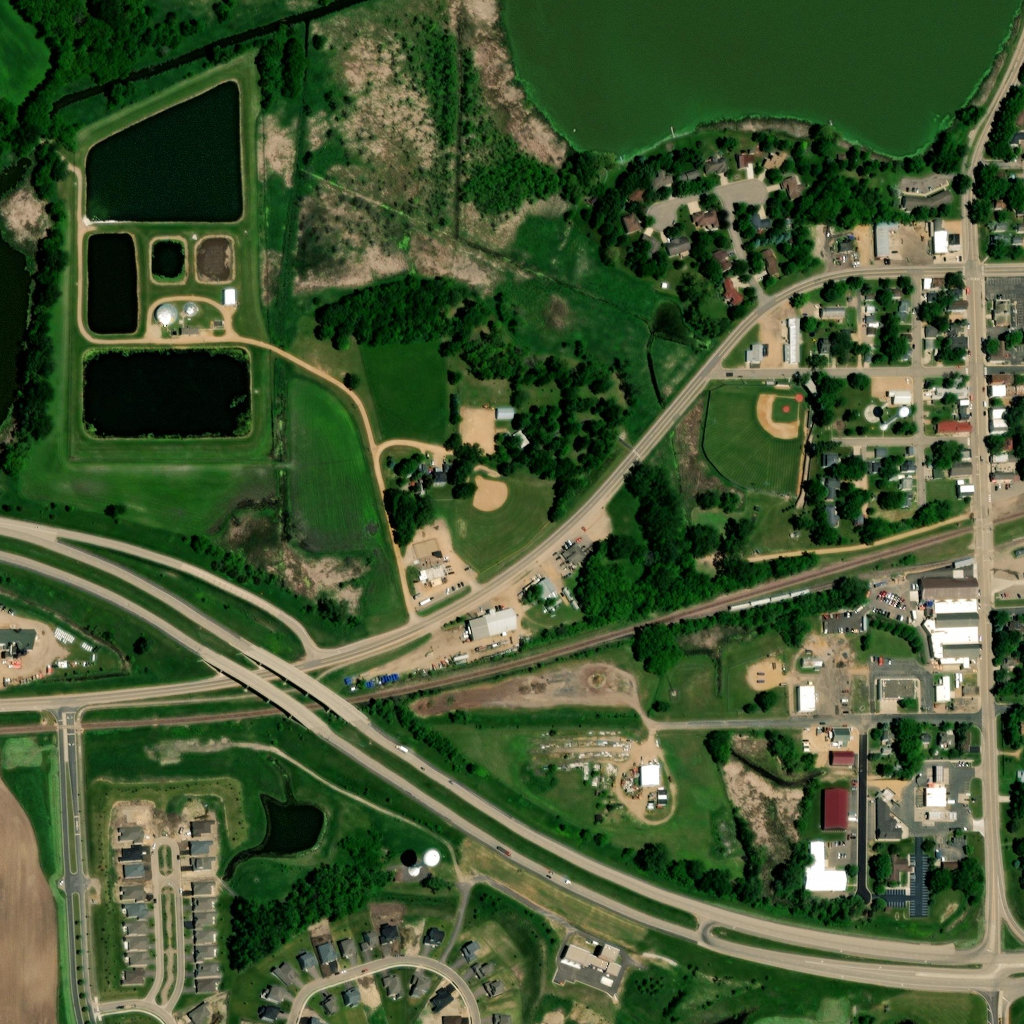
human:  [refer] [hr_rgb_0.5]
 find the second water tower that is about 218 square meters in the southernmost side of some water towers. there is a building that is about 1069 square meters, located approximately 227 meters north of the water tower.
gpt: <box>[[40, 82, 43, 84, 0]]</box>